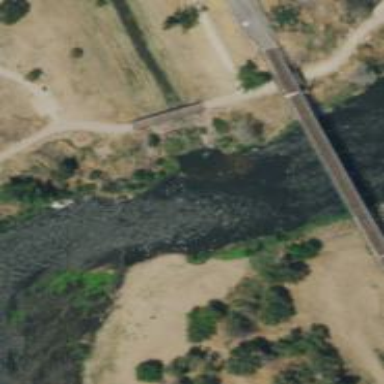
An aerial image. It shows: Bridge over cycleway.